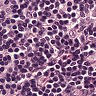
Metastatic tissue present: no